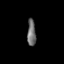
Tissue: prostate
Cell type: T cells
Senescence score: 0.7938
Nuclear area (px): 224
Mean DAPI intensity: 109.058